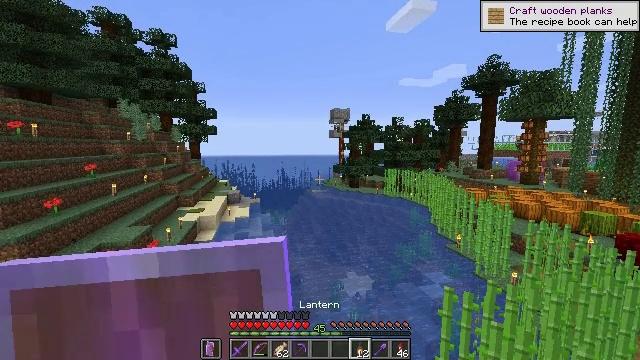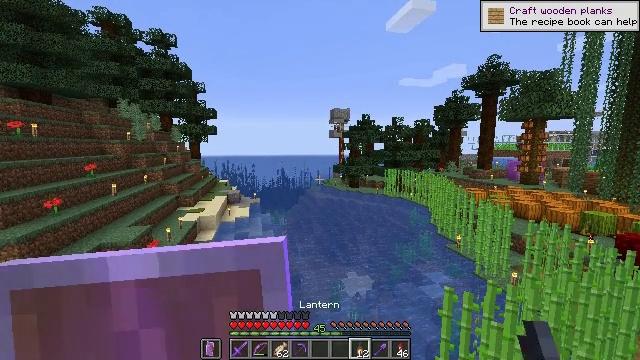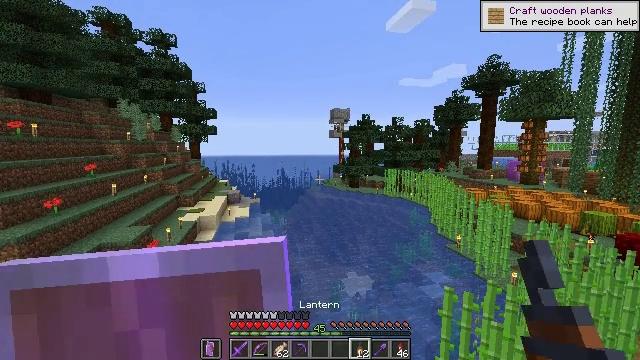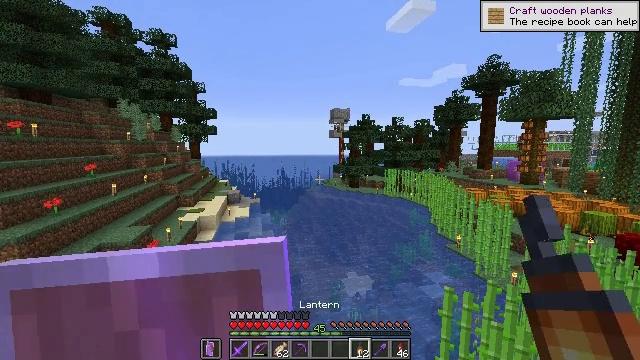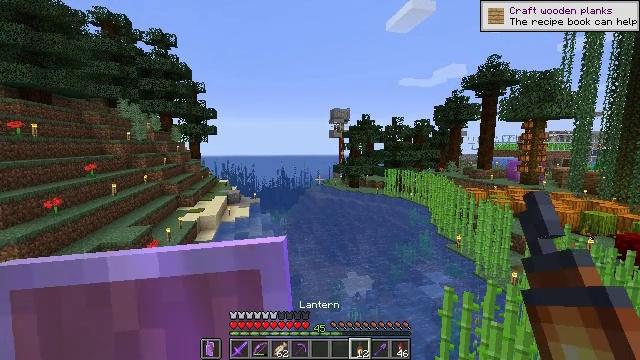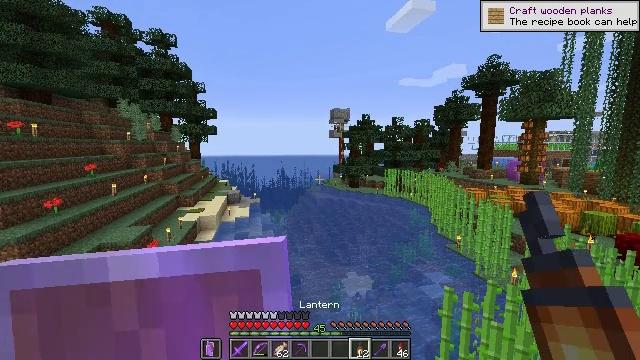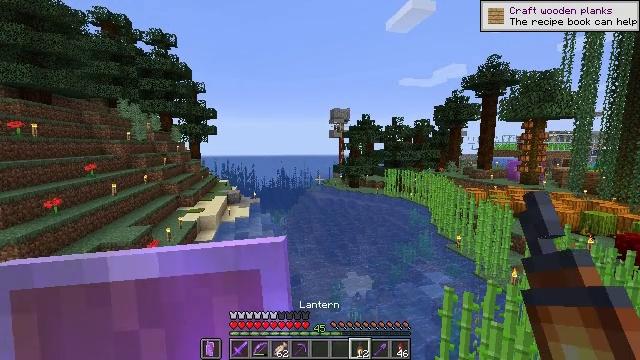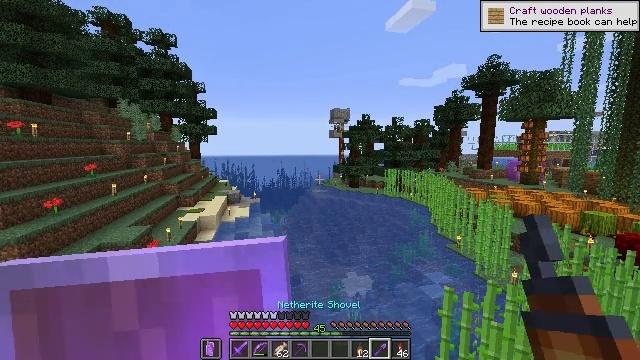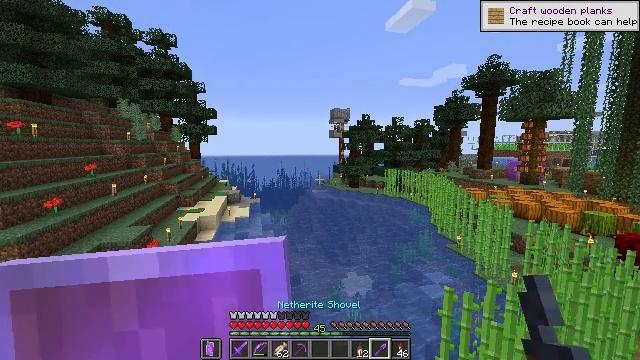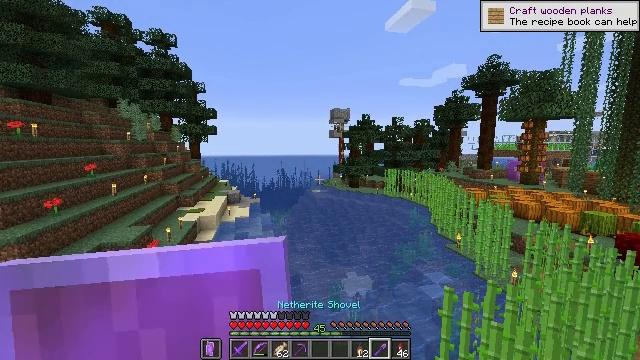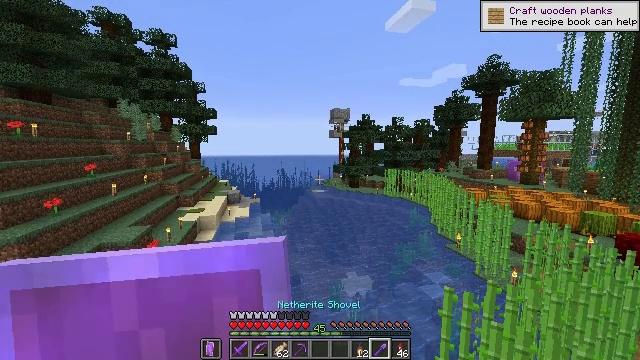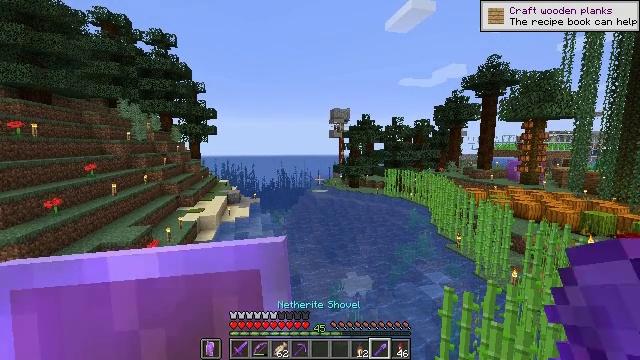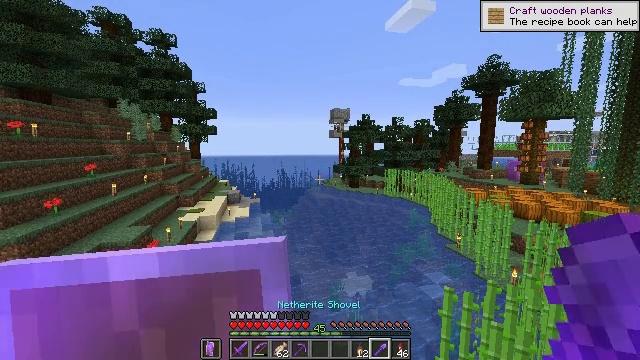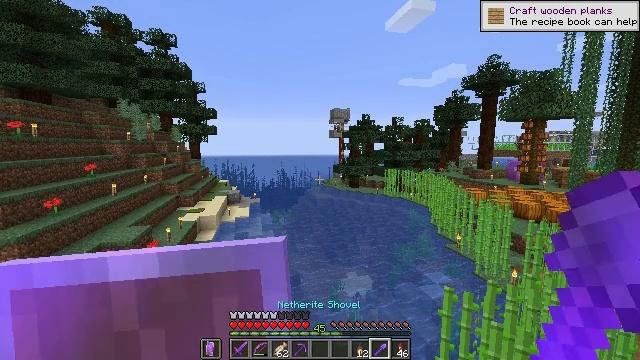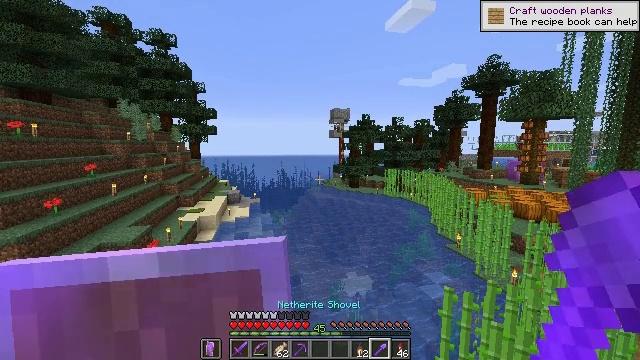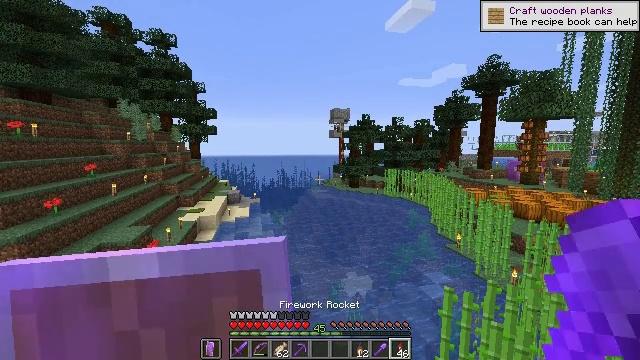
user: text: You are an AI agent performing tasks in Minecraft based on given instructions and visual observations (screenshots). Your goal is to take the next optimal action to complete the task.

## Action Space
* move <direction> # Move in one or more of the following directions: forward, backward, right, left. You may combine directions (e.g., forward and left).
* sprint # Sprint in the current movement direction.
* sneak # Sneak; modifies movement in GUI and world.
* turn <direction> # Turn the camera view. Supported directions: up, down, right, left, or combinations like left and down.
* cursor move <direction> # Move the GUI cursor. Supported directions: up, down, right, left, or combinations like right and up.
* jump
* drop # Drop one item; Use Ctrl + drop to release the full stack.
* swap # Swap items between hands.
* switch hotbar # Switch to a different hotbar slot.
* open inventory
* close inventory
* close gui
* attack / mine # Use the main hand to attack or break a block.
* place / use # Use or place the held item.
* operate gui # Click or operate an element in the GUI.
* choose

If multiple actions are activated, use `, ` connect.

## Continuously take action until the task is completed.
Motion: motion action
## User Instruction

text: Mine spruce leaves from the tree.
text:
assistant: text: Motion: no_op
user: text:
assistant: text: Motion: no_op
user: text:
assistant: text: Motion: no_op
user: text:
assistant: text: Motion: no_op
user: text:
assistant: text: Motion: no_op
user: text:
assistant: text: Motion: no_op
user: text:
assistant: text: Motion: no_op
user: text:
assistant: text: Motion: no_op
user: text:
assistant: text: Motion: no_op
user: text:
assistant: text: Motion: no_op
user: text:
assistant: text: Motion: no_op
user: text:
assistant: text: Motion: no_op
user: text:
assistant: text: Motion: no_op
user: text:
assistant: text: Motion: no_op
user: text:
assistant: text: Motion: no_op
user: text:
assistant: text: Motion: no_op
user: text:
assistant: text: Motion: no_op
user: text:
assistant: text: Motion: no_op
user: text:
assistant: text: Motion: no_op
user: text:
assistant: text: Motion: no_op
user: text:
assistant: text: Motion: no_op
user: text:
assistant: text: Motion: no_op
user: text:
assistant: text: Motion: no_op
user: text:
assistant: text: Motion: no_op
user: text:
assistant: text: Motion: no_op
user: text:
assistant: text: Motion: no_op
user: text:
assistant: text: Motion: no_op
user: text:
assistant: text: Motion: no_op
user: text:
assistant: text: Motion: no_op
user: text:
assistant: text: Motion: no_op